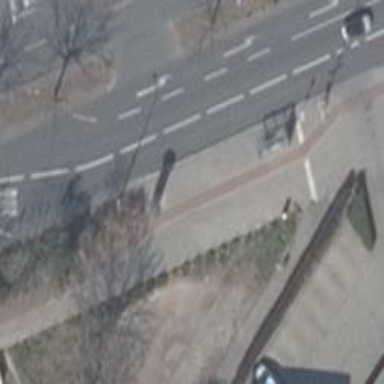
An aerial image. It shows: Column used for advertising.